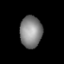
Tissue: lung
Cell type: Endothelial cells
Senescence score: 0.6247
Nuclear area (px): 683
Mean DAPI intensity: 131.613